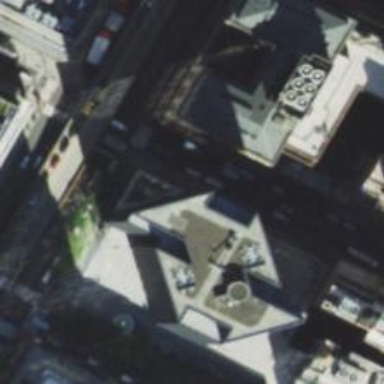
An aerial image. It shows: Part of building with flat concrete roof.